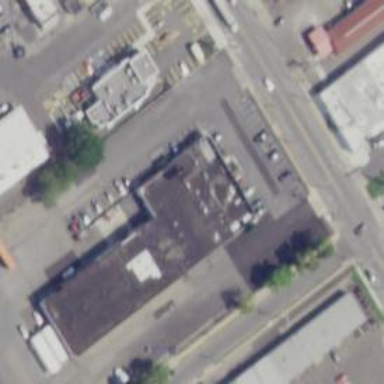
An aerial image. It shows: Retail building that houses motorcycle shop.